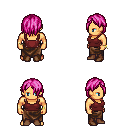
a pixel art fantasy rpg character, male body template, human, tanned skin, maroon pirate shirt, robe skirt, pink bangs hairstyle, bracelets, brown shoes, four views (front, back, left, right), 2x2 character sprite sheet, small pixel art, hard edges, no anti-aliasing